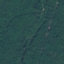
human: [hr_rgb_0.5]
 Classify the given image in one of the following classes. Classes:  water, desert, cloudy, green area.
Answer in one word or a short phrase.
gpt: green area